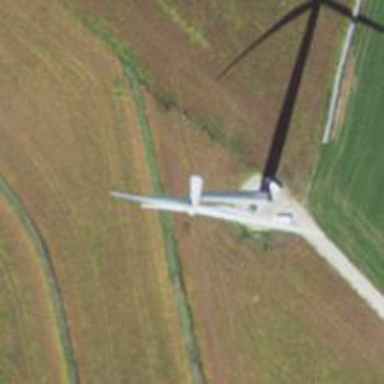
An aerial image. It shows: Wind generator powered by horizontal-axis wind turbine.